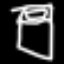
Label: bed